Interaction volume radius: 10 \u00c5
Interaction volume height: 35 \u00c5
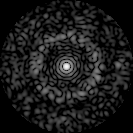
Disorder parameter: 0.8269